Question: What is the value of the measurement in the image?
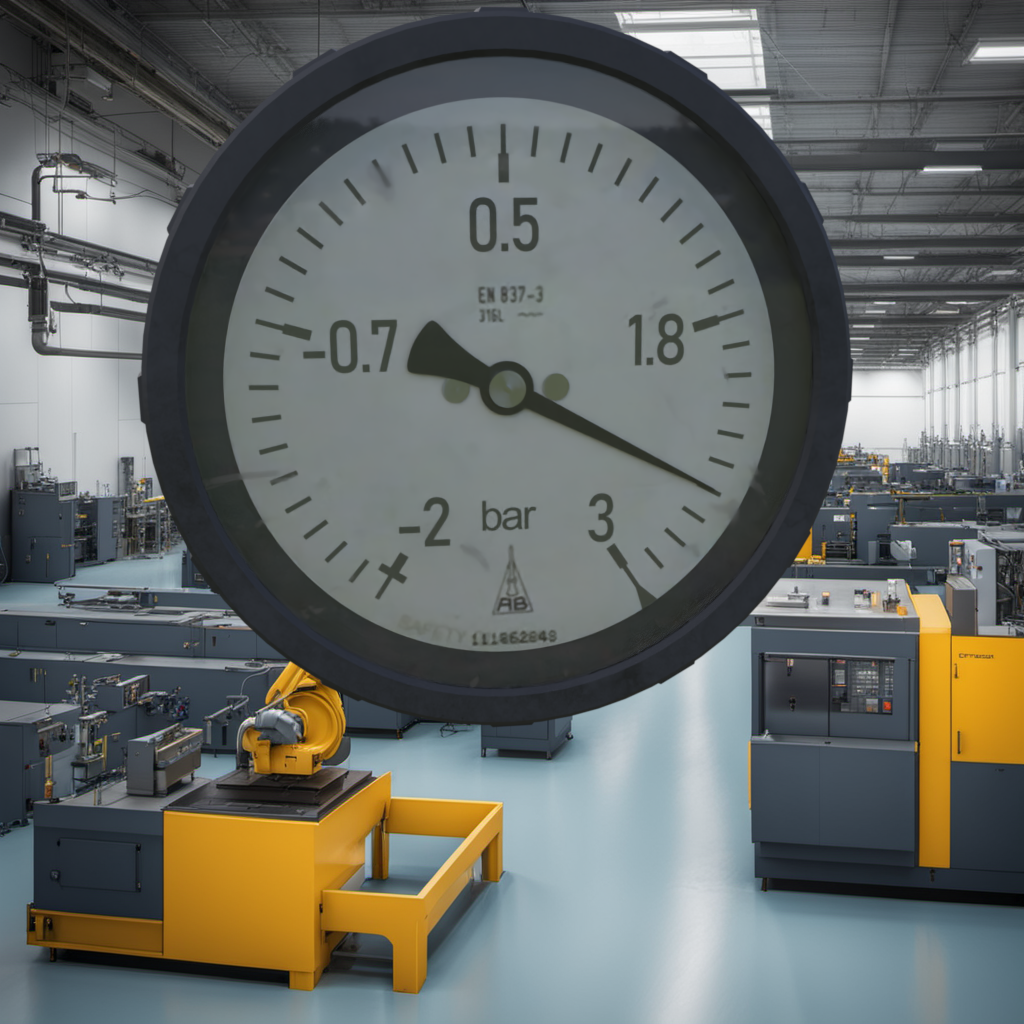
Answer: The result is 2.55
Question: What is the reading range of this measurement?
Answer: The range is from -2 to 3
Question: What is the minimum and maximum value of this measurement?
Answer: The minimum value is -2 and the maximum value is 3